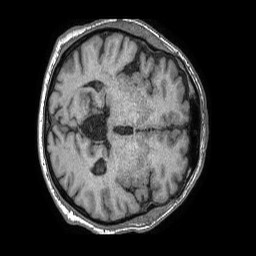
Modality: T1w
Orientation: axial
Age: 73
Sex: male
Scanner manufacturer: philips
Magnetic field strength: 1.5 T
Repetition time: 0.007666 s
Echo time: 0.003491 s